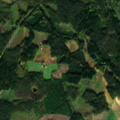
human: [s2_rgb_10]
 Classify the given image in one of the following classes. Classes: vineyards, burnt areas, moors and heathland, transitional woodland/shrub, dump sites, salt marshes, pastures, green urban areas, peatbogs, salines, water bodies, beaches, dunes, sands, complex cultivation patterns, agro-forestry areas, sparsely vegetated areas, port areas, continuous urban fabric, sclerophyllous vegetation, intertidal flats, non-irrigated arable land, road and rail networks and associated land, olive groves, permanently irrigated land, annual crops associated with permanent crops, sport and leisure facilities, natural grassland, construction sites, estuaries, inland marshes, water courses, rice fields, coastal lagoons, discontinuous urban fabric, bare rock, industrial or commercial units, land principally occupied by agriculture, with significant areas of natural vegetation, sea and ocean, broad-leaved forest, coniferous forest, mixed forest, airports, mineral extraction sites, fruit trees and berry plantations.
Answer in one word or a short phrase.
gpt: land principally occupied by agriculture, with significant areas of natural vegetation, coniferous forest